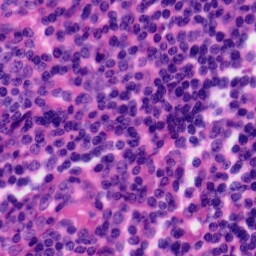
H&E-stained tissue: Tonsil